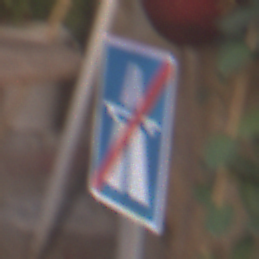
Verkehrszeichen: EndeAutbahn
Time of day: MorningAfternoon
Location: Outdoor (Urban)
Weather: Clear
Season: NotSpecified
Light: Natural